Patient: sex M, age 80
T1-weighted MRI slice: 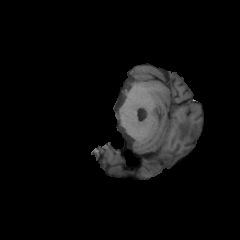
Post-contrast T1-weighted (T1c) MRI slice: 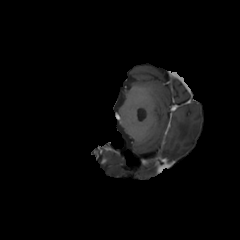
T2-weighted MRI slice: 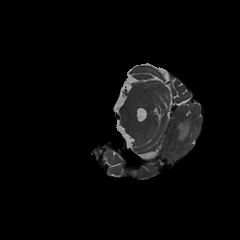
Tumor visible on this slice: yes
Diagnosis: Glioblastoma, IDH-wildtype
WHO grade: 4